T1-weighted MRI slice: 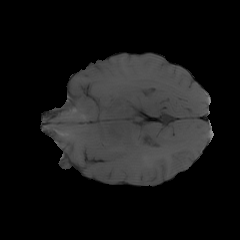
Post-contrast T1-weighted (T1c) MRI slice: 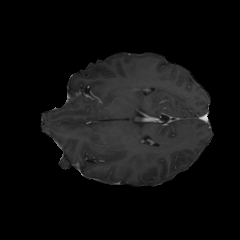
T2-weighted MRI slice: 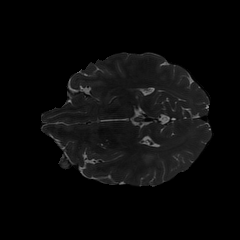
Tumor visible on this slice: yes